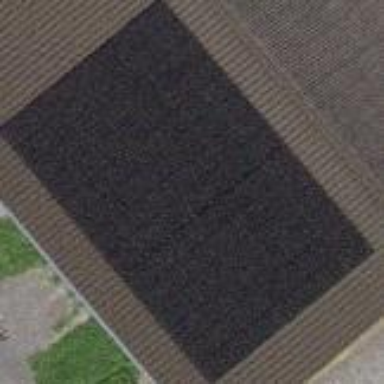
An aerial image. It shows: Solar power generator using photovoltaic method with solar photovoltaic panel types.